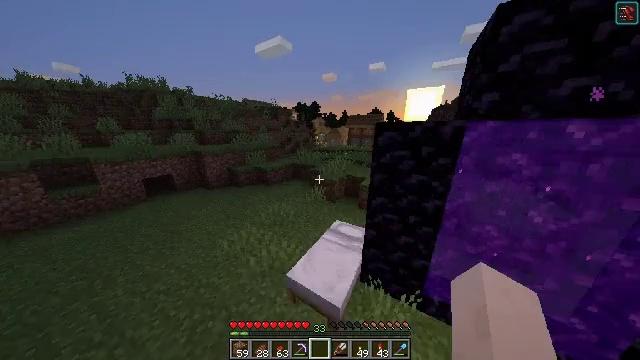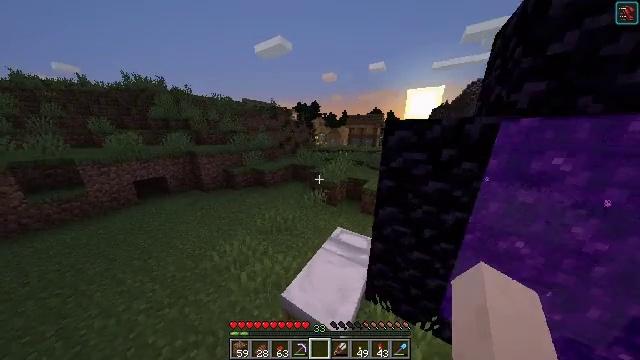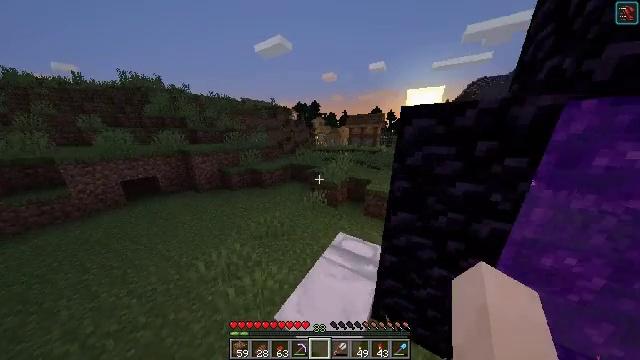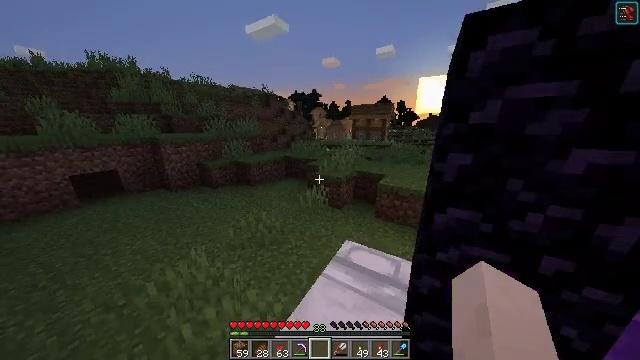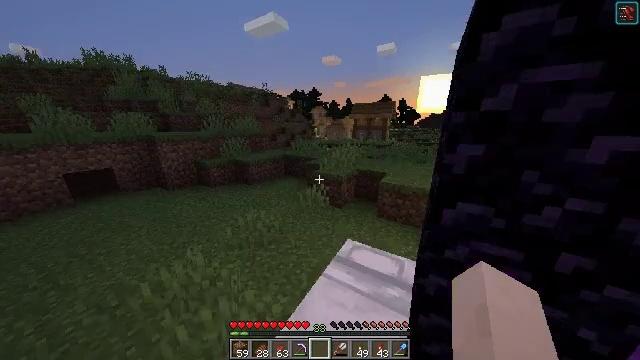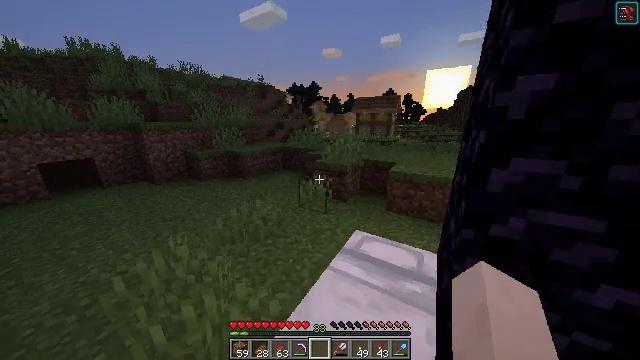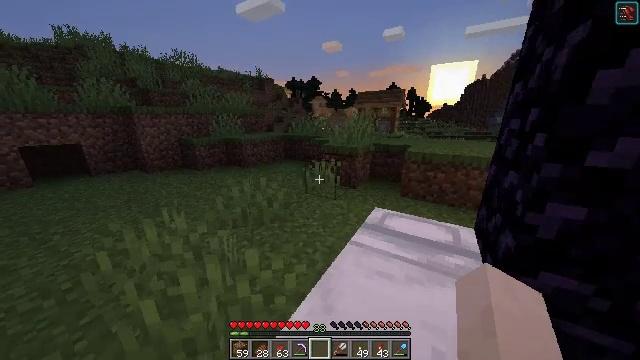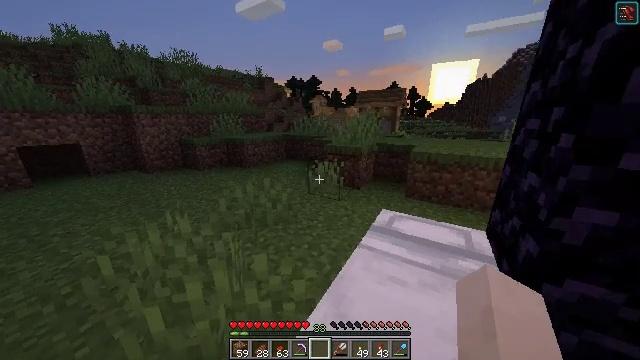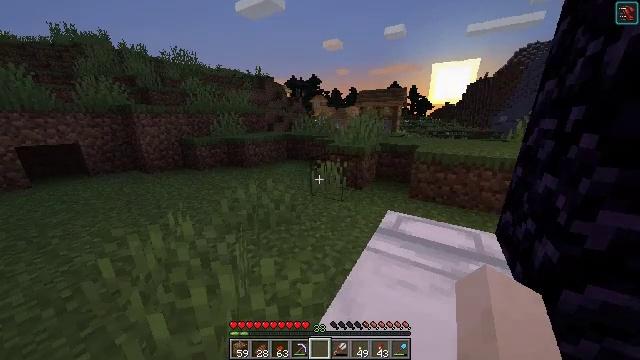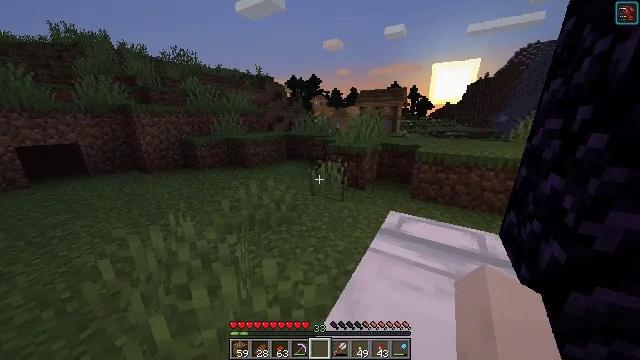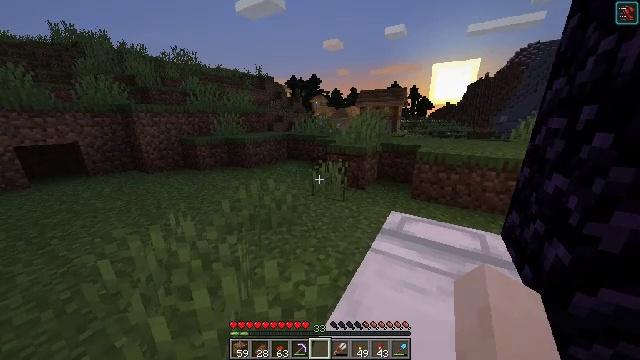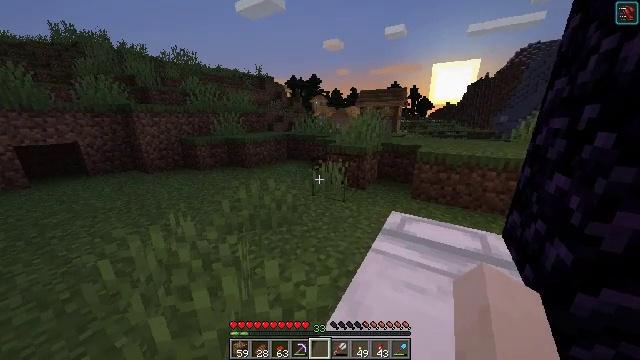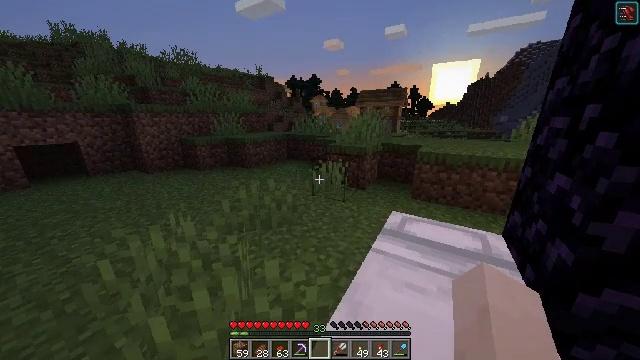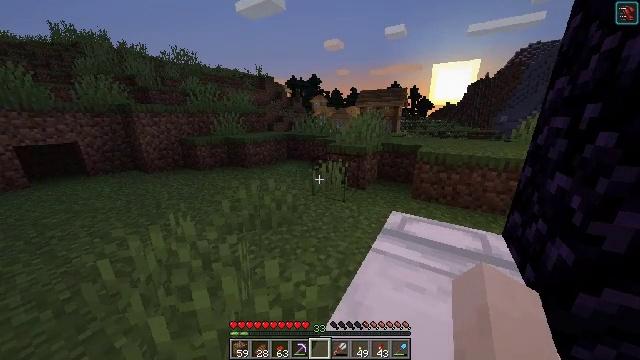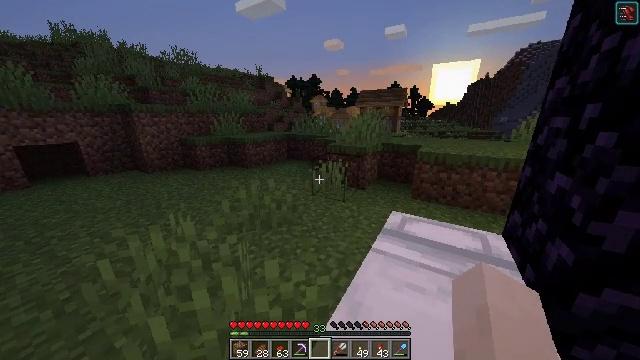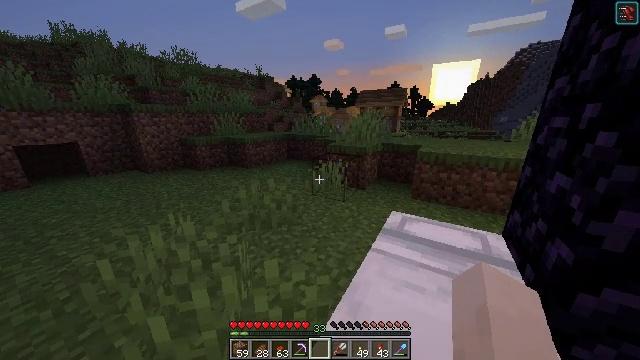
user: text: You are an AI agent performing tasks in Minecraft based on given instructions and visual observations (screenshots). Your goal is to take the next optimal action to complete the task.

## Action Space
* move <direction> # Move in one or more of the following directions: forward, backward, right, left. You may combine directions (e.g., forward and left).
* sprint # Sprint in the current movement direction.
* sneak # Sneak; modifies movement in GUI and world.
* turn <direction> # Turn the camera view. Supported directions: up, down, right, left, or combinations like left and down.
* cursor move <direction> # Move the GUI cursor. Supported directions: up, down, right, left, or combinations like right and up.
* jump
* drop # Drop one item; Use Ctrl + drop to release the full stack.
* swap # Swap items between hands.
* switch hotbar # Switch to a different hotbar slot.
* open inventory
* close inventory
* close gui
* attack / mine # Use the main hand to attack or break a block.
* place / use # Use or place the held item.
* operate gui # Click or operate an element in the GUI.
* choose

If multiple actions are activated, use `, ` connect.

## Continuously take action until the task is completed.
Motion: motion action
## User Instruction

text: Create a honeycomb block using the crafting table.
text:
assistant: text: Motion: move forward
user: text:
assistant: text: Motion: no_op
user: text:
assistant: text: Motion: no_op
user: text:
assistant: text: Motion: no_op
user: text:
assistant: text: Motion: no_op
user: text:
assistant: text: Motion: no_op
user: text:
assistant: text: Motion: no_op
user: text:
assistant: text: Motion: no_op
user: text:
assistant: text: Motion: no_op
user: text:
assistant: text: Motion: no_op
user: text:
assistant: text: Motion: no_op
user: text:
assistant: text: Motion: no_op
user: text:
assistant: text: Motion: no_op
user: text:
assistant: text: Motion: no_op
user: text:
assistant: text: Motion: no_op
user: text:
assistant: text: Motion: no_op
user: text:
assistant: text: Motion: no_op
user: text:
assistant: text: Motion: no_op
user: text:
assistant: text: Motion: no_op
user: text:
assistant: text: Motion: no_op
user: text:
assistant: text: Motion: no_op
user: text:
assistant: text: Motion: no_op
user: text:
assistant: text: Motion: no_op
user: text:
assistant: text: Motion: no_op
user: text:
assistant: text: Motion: no_op
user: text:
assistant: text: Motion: no_op
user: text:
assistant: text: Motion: no_op
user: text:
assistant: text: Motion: no_op
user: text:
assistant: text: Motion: no_op
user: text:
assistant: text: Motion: no_op